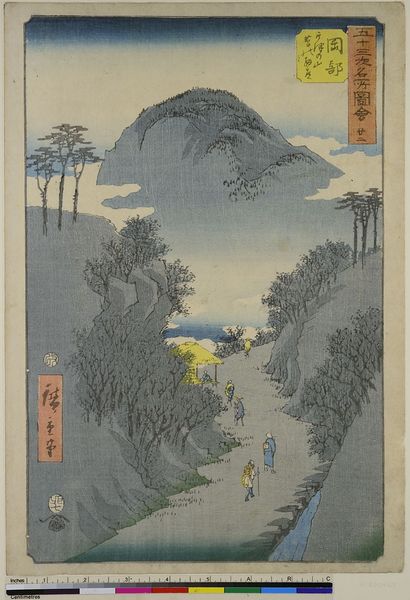
Titel: Okabe: Die schmale efeubedeckte Straße am Berg Utsu, Blatt 22 aus der Serie: Bilder der 53 Stationen des Tokaido
Künstler: Utagawa Hiroshige
Standort: Hamburg
Institution: Museum für Kunst und Gewerbe Hamburg
Schlagwörter: wolken, weg, pfad, holzschnitt, berge, gebirge, druckgraphik, druckgrafik, zeit, reisende, farbholzschnitt, tourismus, reisen, edo, reproduktionen, druckerzeugnisse, landstraße, ukiyo